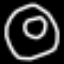
Label: donut